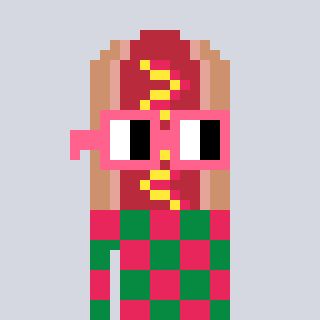
a pixel art character with square pink glasses, a hotdog-shaped head and a green-colored body on a cool background